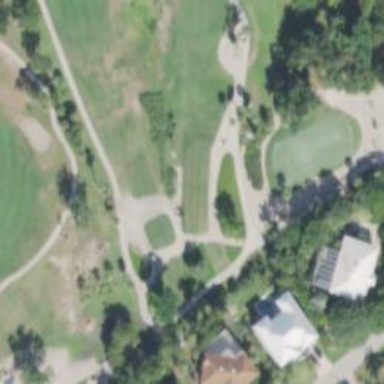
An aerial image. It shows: Sand bunker on golf course.